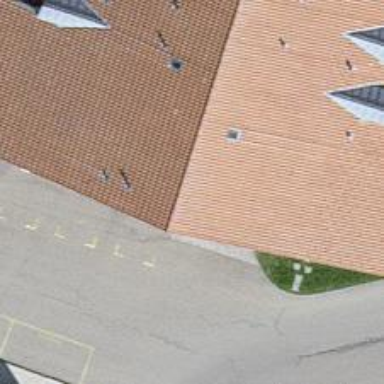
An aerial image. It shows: Building with ridged roof.